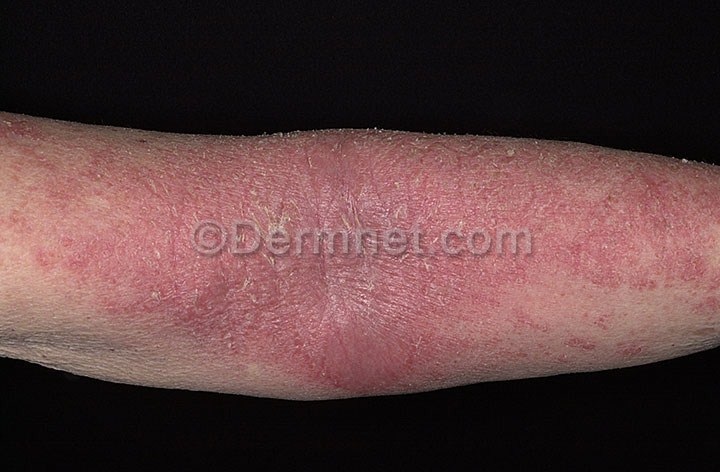
Disease: Atopic Dermatitis Photos